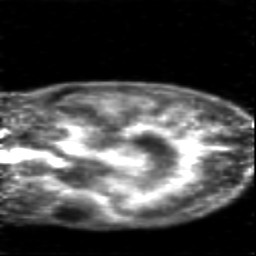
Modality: PET
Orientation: sagittal
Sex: female
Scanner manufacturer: siemens